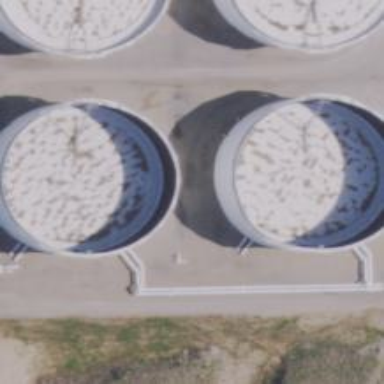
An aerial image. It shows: Storage tank that is man-made.